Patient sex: M
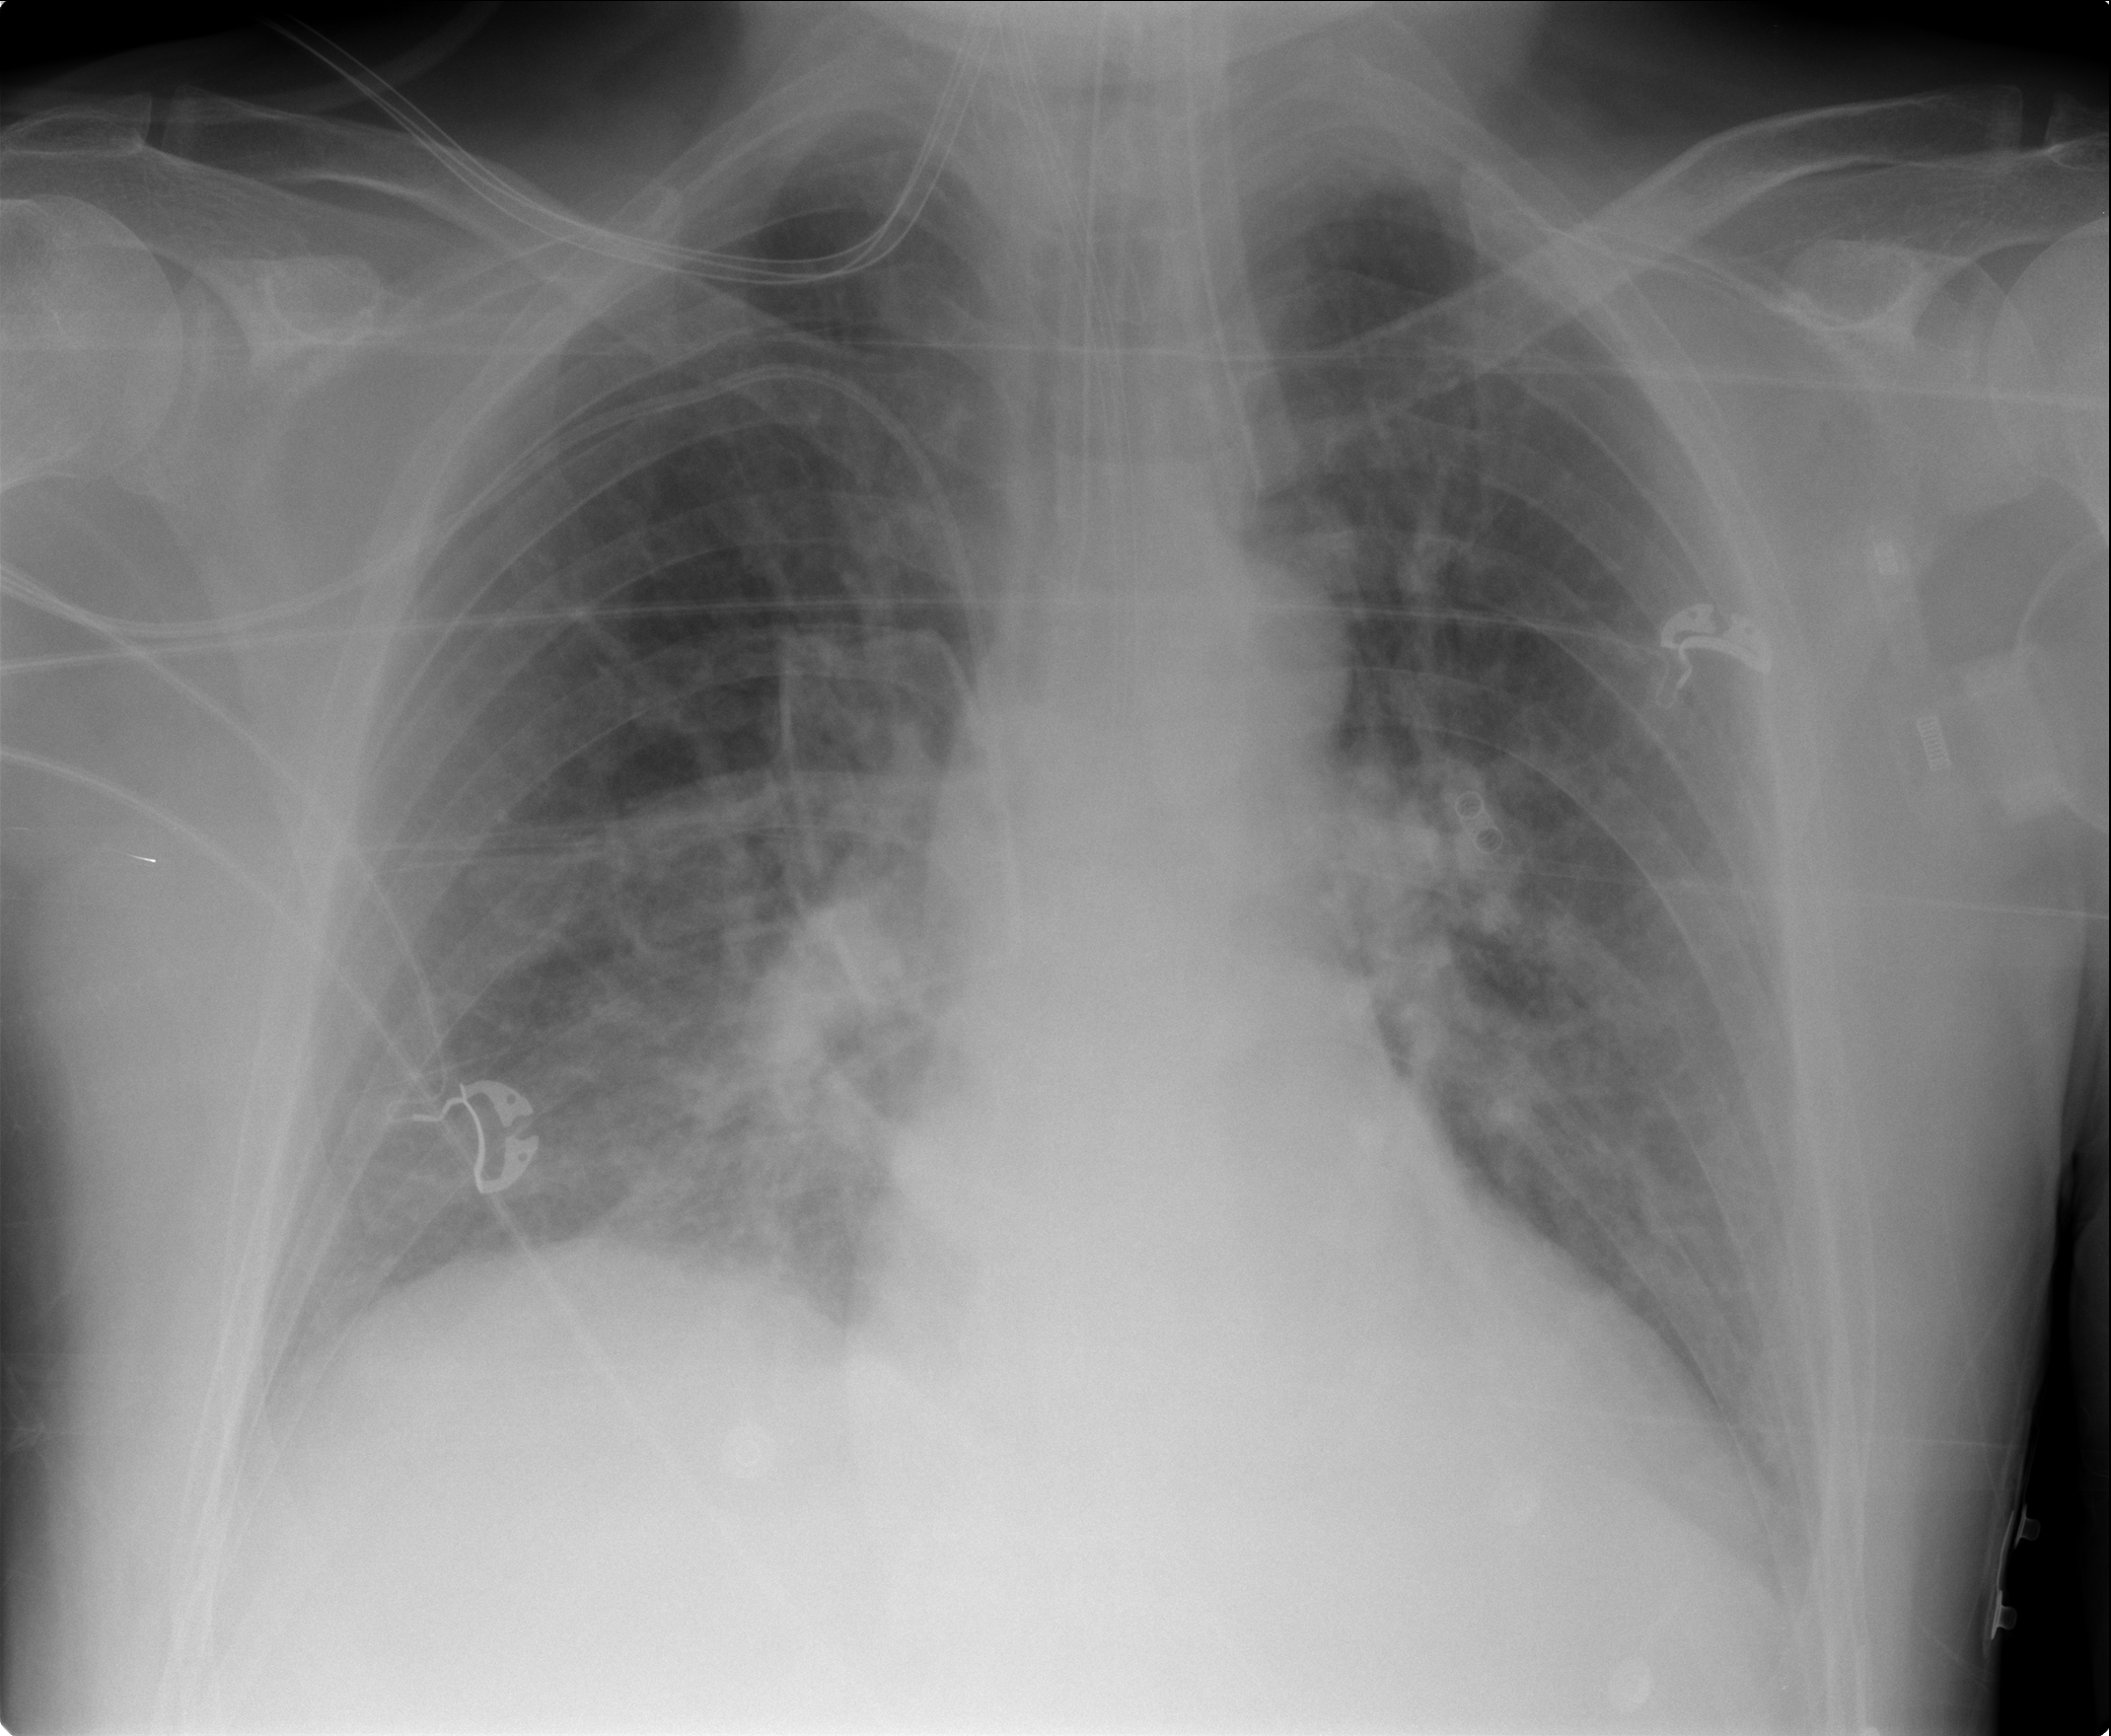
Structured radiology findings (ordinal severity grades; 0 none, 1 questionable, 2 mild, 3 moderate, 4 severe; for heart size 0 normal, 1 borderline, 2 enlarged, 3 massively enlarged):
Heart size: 2
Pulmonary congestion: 2
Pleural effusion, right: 0
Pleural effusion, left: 1
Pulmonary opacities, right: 2
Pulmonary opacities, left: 2
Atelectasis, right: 2
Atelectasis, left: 2